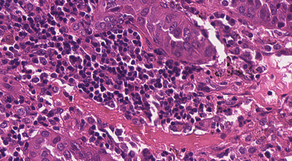
Tumor epithelial tissue: yes
Tumor-associated stroma tissue: yes
Normal tissue: no